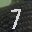
Label: 7